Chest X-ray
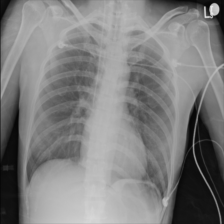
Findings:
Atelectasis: negative
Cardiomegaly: negative
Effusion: negative
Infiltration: negative
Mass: negative
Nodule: negative
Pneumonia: negative
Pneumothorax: negative
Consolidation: negative
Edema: negative
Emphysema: negative
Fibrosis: negative
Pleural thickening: negative
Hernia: negative